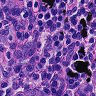
Metastatic tissue present: yes